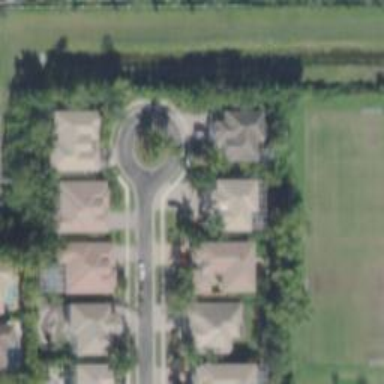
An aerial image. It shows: Turning loop on the road.